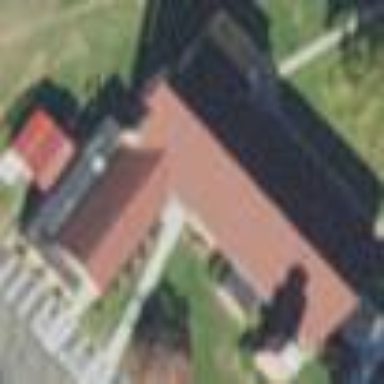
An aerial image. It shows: Building that is place of worship.